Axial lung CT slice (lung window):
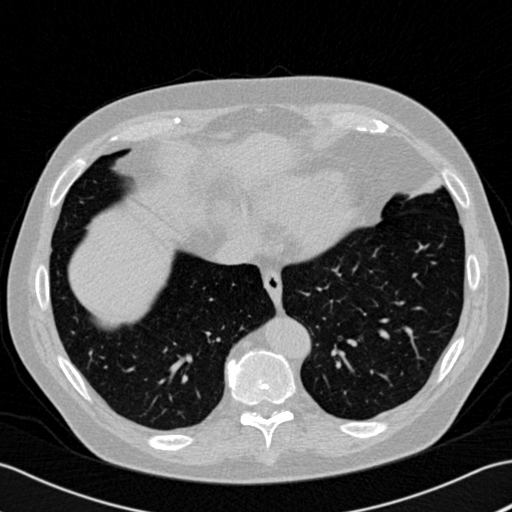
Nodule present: no